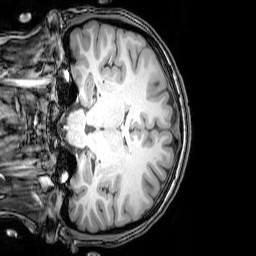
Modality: T1w
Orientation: coronal
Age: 25
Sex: female
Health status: healthy
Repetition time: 0.081 s
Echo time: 0.037 s